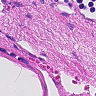
Metastatic tissue present: no